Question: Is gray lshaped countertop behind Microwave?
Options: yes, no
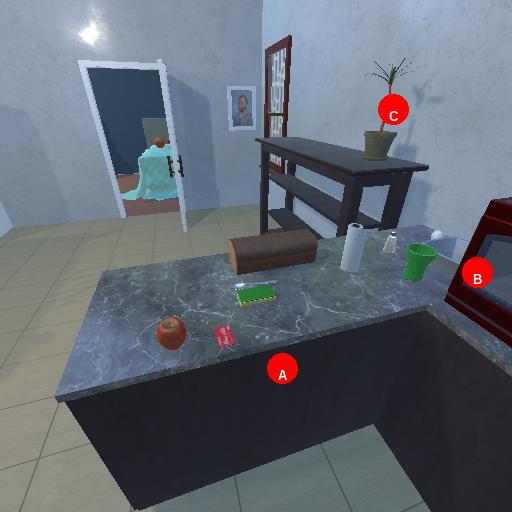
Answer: yes